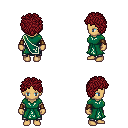
a pixel art fantasy rpg character, female body template, human, tanned skin, sash dress, metal pants, brunette curly afro hairstyle, cloth bracers, four views (front, back, left, right), 2x2 character sprite sheet, small pixel art, hard edges, no anti-aliasing